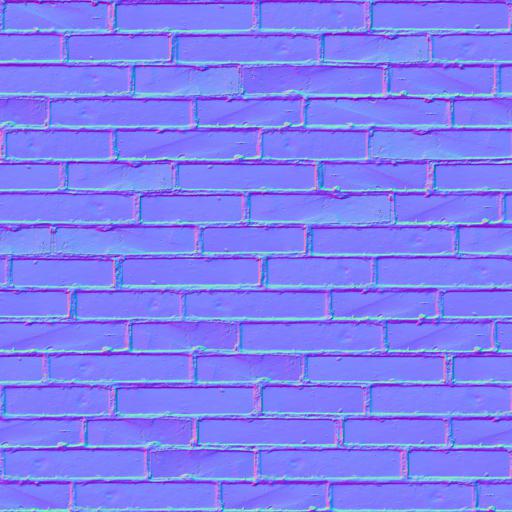
brick bricks red wall